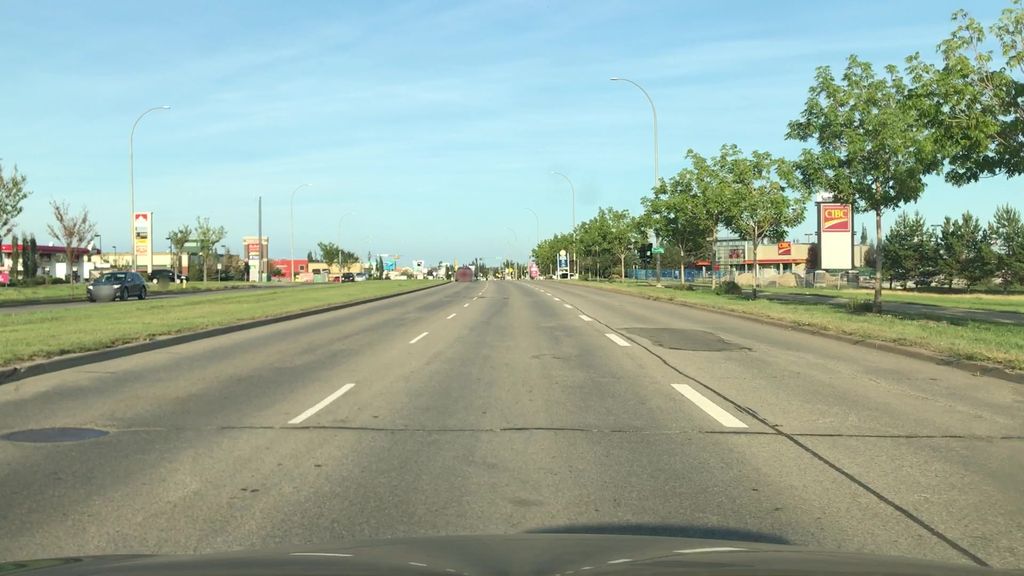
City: edmonton